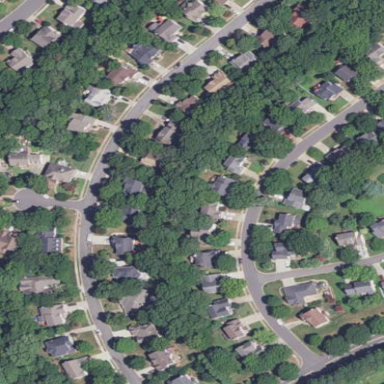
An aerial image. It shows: This residential area consists of single-family homes.